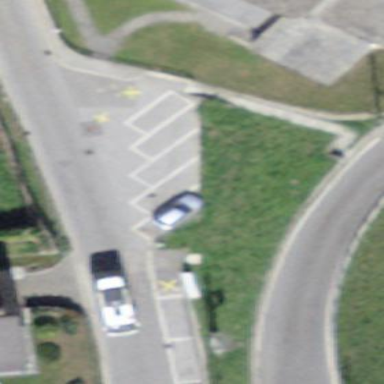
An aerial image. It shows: Street-side parking area.